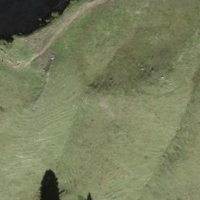
EUNIS habitat code: 23
Species observed at this site:
Rumex alpinus